五年级 · 度量几何学
把一个长 35 厘米, 宽 25 厘米, 高 20 厘米的礼品盒用彩带捆扎起来（如下图所示）, 打结部分共用了 20 厘米，这根彩带至少长多少厘米?

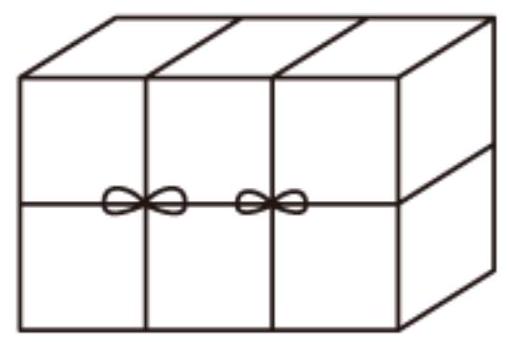
答案: 解320 厘米

【分析】通过观察可知, 彩带由 2 条长、 6 条宽、 4 条高和打结部分组成, 已知礼品盒长 35 厘米, 宽 25 厘米, 高 20 厘米, 则用 $35 \times 2+25 \times 6+20 \times 4+20$ 即可得彩带的长度。

【详解】 $35 \times 2+25 \times 6+20 \times 4+20$

$=70+150+80+20$

$=320$ (厘米)

答: 这根彩带至少长 320 厘米。

【点睛】本题考查了长方体棱长和公式的灵活应用, 注意彩带由几条长、几条宽和几条高组成。